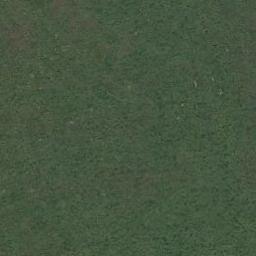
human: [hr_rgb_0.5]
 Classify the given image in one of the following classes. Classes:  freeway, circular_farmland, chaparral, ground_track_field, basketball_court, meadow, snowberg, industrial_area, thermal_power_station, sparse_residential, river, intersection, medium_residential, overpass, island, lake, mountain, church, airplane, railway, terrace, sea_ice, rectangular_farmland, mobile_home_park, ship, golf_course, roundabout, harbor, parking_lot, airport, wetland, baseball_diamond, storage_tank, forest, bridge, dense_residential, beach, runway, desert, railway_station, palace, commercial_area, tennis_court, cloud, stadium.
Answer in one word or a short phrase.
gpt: meadow